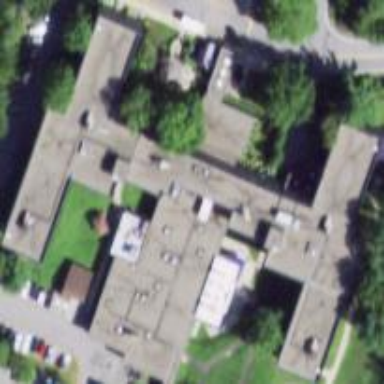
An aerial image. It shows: Building.